Question: Supposing you have a html form with a small amount of backend php. The form has only one field, which returns either 1 or 0. For instance...

And the php script records this in a MySQL database along with the information about the user's OS.
So you might find that lots of Windows8 users like waffles, but no so much Linux Mint users.
"Oh... 87% of windows 8 users said yes... that's something I guess."
But the classes (namely, in this case, the OS type) really known in advance by the developer. As such, the actual MySql table is a messy conglomeration of response (yes or no) along with the OS type; possibly bound to a primary key which is an autoincrementing integer. To make life easier there is a separate attribute for yes and no -so that every time a user says "yes" is recorded separately from when they say "no". The data may look something like:
1. Windows 7 | 1 | NULL.
2. Windows 8 | NULL | 1
3. Windows 7 | NULL | 1
4. Jellybean | 1 | NULL
5. Windows 8 | NULL | 1
6. Ubunto | 1 | NULL
7. Iphone 4 | 1 | NULL
8. Windows 7| NULL | 1
9. Jellybean | 1 | NULL
and so on
So the problem comes when trying to automatically get some sort of coherent detail from this dataset. You can't simply make an associative array based on a key-value pair of OS-response because there are many duplicate OS keys. Really an associative array of unique keys has to be created that will not lose the critical data: that in its creation, the count of the number of "yes"es and "no"s will be attached as values to the respective keys. How might one go about making such an associate array?
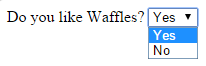
Answer: Assuming you are grabbing the whole dataset from MySQL (i.e. "SELCET * FROM waffles" into $waffleResponse array)
'''
$resultSet = array();
foreach($waffleResponse as $r)
{
if (!array_key_exists($r['OS_type'], $resultSet))
{
$resultSet[$r['OS_type']] = array(
'YES'=>0,
'NO'=>0
);
}
$resultSet[$r['OS_type']]['YES'] += $r['YES'];
$resultSet[$r['OS_type']]['NO'] += $r['NO'];
}
var_dump($resultSet);
'''
Would output:
'''
array(5) {
["Windows 7"]=>
array(2) {
["YES"]=>
int(1)
["NO"]=>
int(2)
}
["Windows 8"]=>
array(2) {
["YES"]=>
int(0)
["NO"]=>
int(2)
}
["Jellybean"]=>
array(2) {
["YES"]=>
int(2)
["NO"]=>
int(0)
}
["Ubunto"]=>
array(2) {
["YES"]=>
int(1)
["NO"]=>
int(0)
}
["Iphone 4"]=>
array(2) {
["YES"]=>
int(1)
["NO"]=>
int(0)
}
}
'''